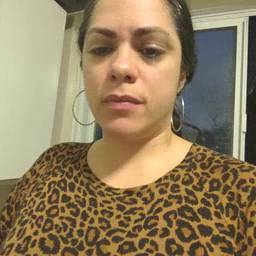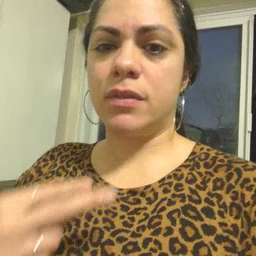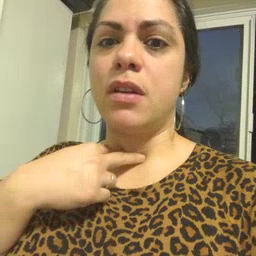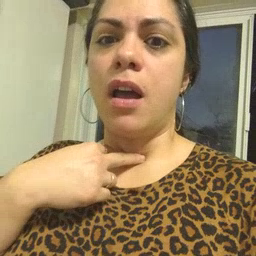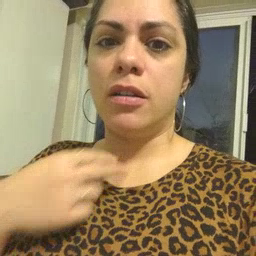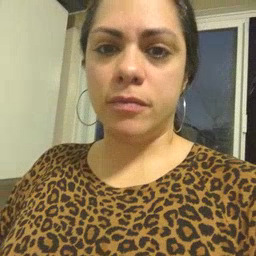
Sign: stuck